Interaction volume radius: 5 \u00c5
Interaction volume height: 30 \u00c5
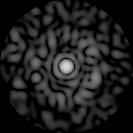
Disorder parameter: 0.8627